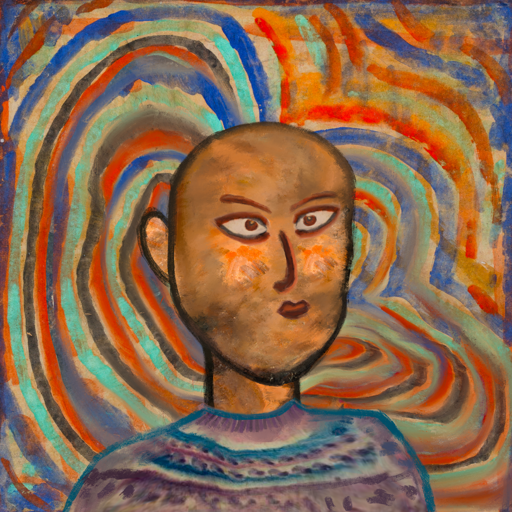
Background: Sisters, Head And Neck Side: Gypsy_Queen, Face Side: Roy_Bahadur, Bust: HillGirl, Hair Side: Blank, Head Accessory: Blank, Second Necklace: Blank, Necklace: Blank, Baby: Blank